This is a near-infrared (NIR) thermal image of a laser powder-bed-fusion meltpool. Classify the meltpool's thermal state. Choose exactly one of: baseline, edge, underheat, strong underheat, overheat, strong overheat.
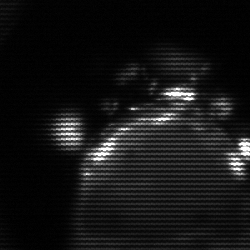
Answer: edge